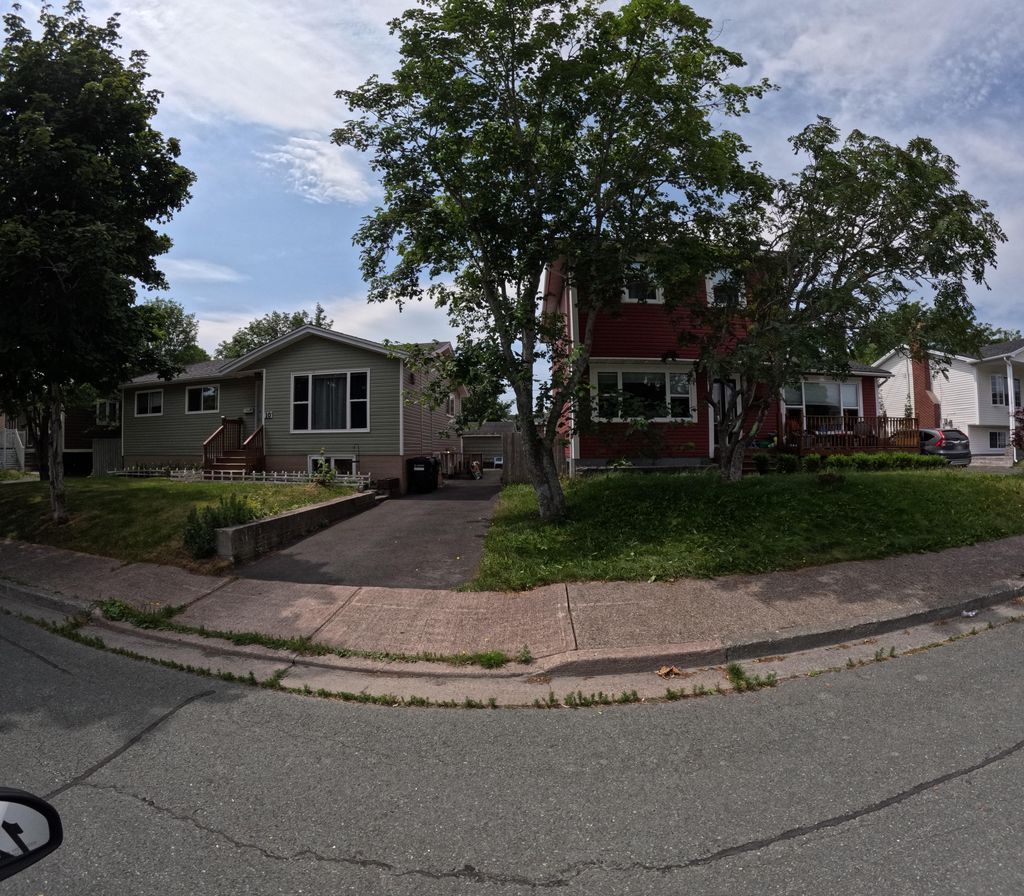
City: st_johns